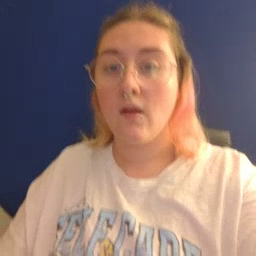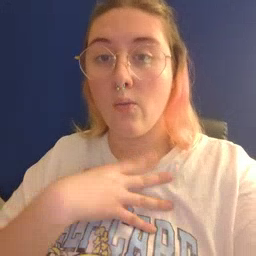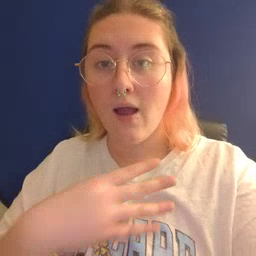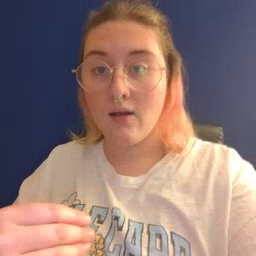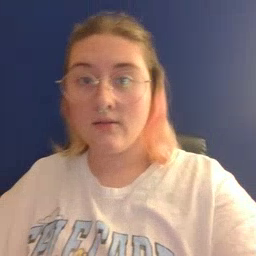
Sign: white